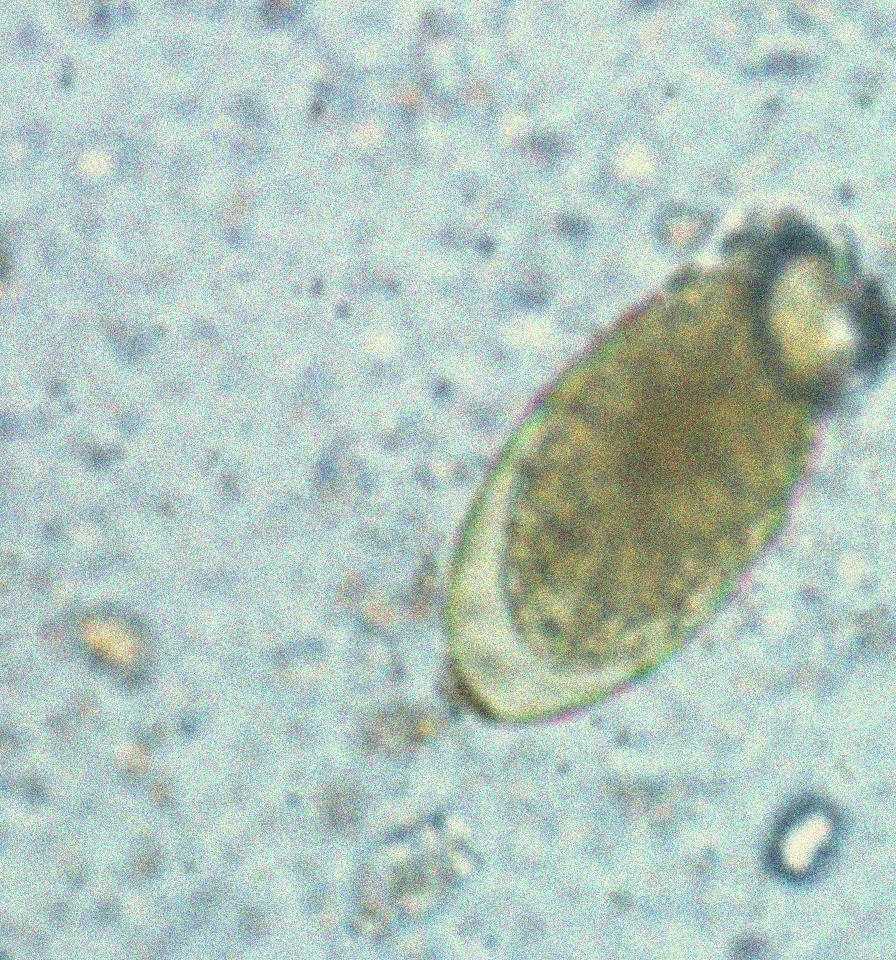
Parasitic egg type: Fasciolopsis buski